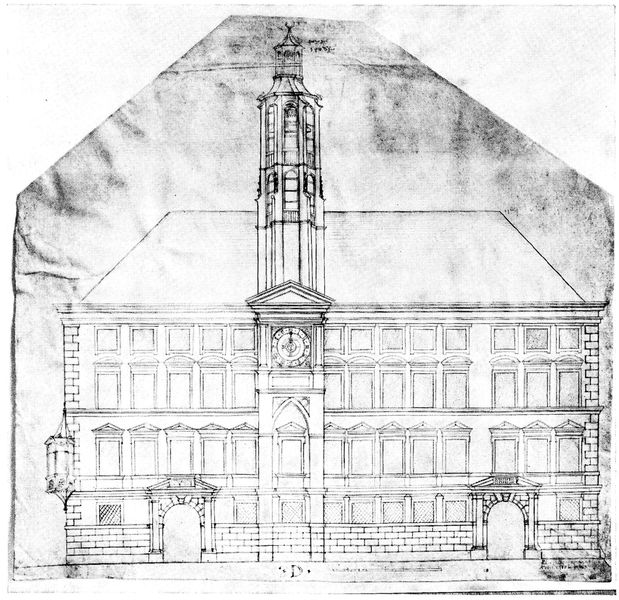
Titel: Rathaus in Augsburg
Künstler: Elias Holl
Standort: Augsburg, Maximilianstraße (EU - D - B)
Schlagwörter: fenster, laterne, schwarz, säulen, tür, weiss, zeichnung, dach, gebäude, haus, architektur, sockel, renaissance, turm, papier, ansicht, fassade, türen, giebel, rundbogen, uhr, tor, erker, palast, palazzo, torbogen, schwarzweiss, bahnhof, entwurf, rathaus, senkrecht, dreiecksgiebel, portal, rustika, tore, sims, gesims, glocke, portale, simse, plan, stockwerke, aufriss, architekturzeichnung, piano nobile, rustizierung, goldener schnitt, mezzaningeschoss, bel etage, ercker, vorlage eines planes für ein palais